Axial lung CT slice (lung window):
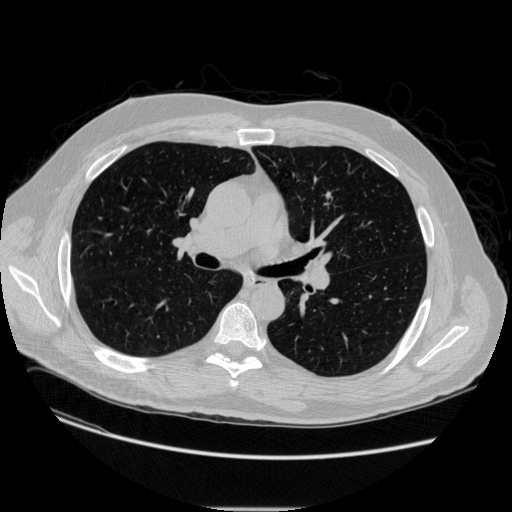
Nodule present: no